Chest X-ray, PA view. Patient: 67 years old, sex M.
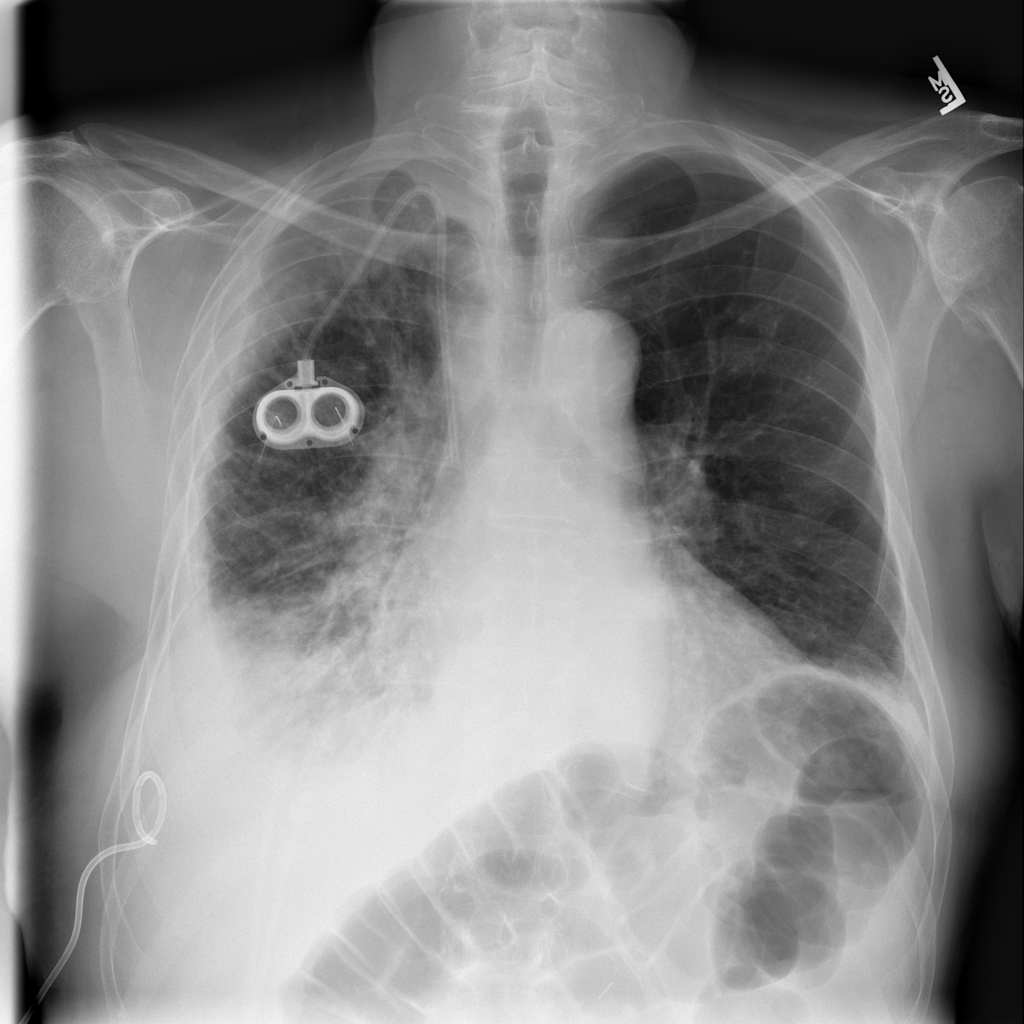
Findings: Effusion